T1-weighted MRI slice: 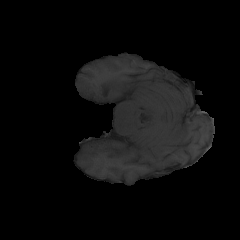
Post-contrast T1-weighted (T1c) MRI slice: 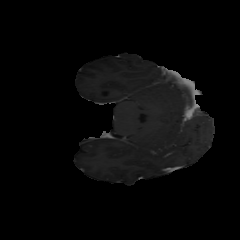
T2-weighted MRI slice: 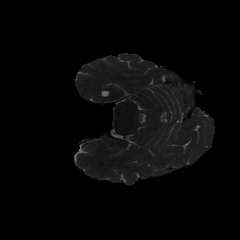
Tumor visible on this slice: no